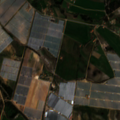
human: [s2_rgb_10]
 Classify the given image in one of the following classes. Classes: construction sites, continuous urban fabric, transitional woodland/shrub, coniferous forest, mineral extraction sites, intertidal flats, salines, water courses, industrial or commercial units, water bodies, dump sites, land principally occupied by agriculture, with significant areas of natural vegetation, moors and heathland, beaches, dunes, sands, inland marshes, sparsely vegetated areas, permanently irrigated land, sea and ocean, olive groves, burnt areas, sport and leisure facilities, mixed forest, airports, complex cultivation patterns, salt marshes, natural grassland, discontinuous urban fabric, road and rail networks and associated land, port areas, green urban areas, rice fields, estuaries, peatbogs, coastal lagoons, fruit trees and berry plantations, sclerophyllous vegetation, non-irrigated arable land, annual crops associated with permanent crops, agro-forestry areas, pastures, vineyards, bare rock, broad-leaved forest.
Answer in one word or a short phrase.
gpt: non-irrigated arable land, permanently irrigated land, land principally occupied by agriculture, with significant areas of natural vegetation, transitional woodland/shrub